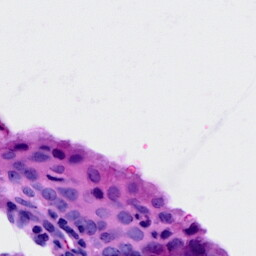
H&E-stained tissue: Cervix